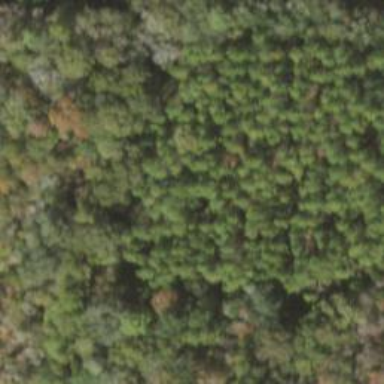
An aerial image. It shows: Forest with needle-leaved trees.